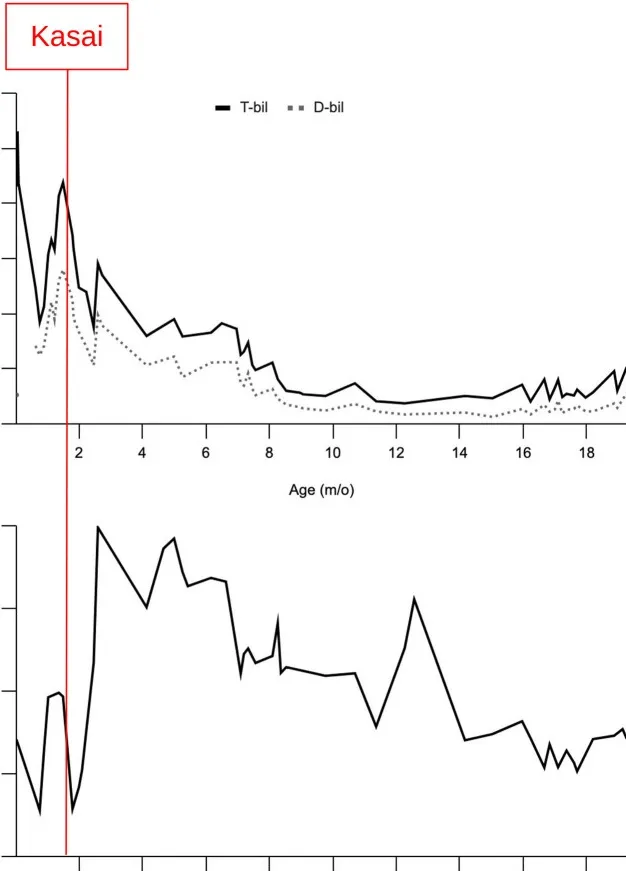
Serum biochemistry [Gamma-glutamyl transferase (GGT)/total and direct bilirubin] from birth to the latest follow-up. Operation day was marked with the red line.
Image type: electrography (ekg)